Question: I want to make sum of amount base on rate.

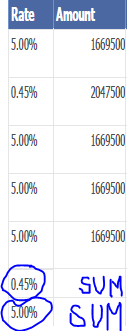
Answer: This work for me,